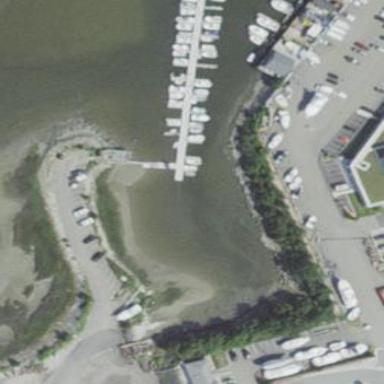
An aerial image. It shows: Boatyard located near waterway.